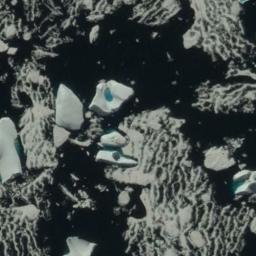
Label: sea_ice